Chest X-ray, PA view. Patient: 64 years old, sex M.
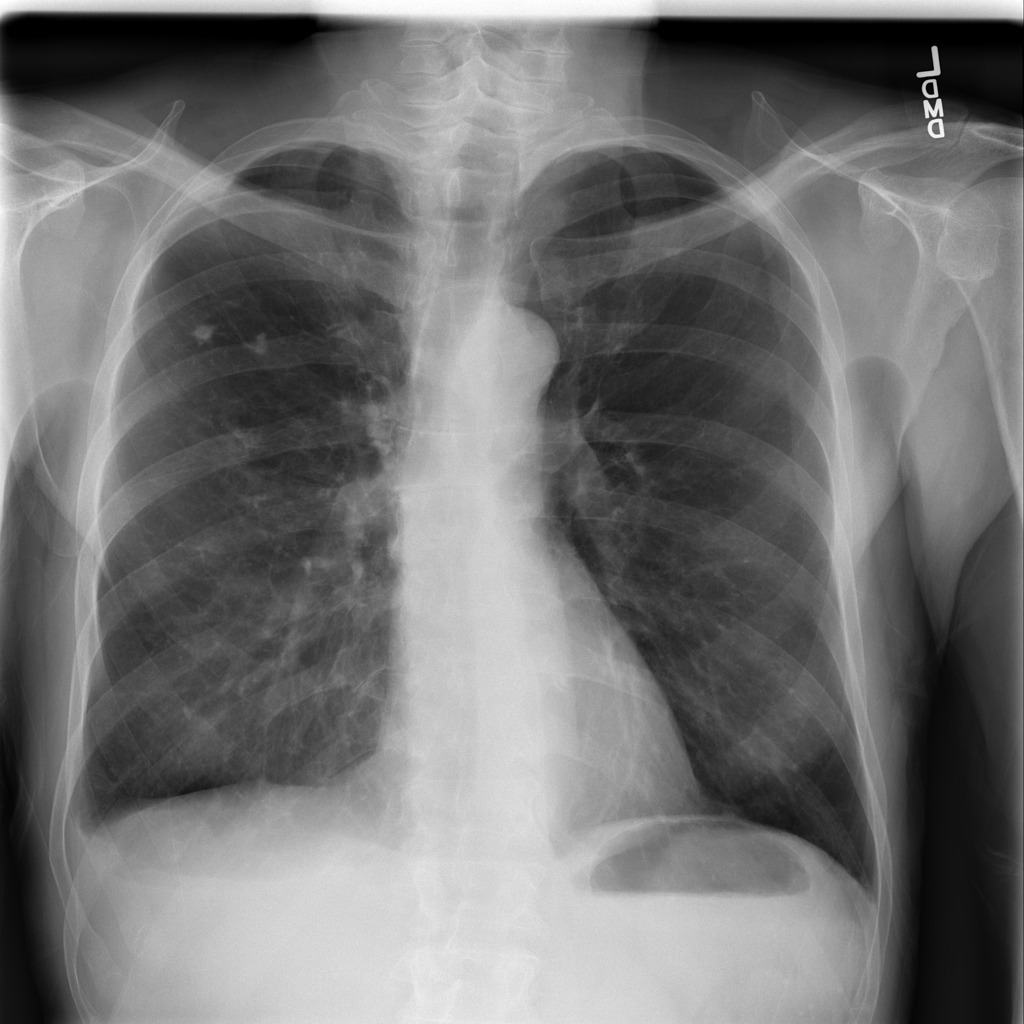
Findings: Infiltration, Pleural_Thickening